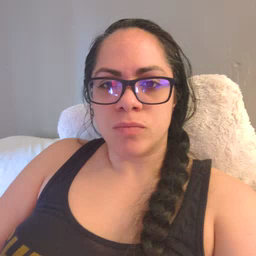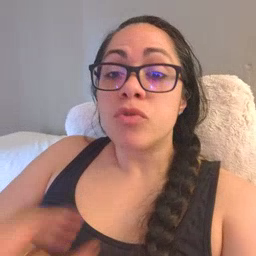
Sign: giraffe